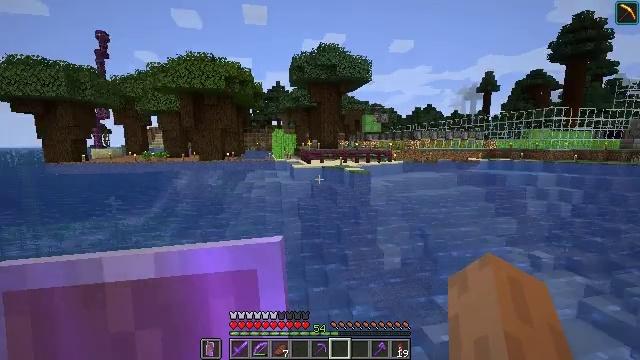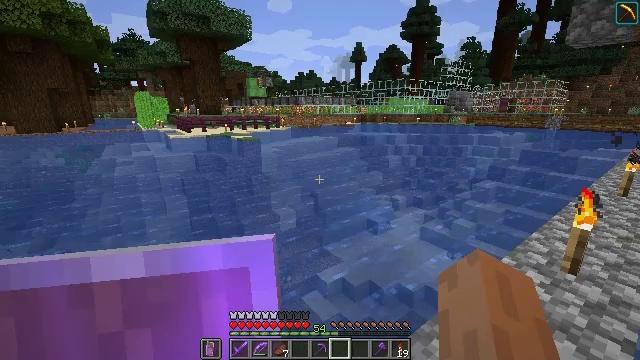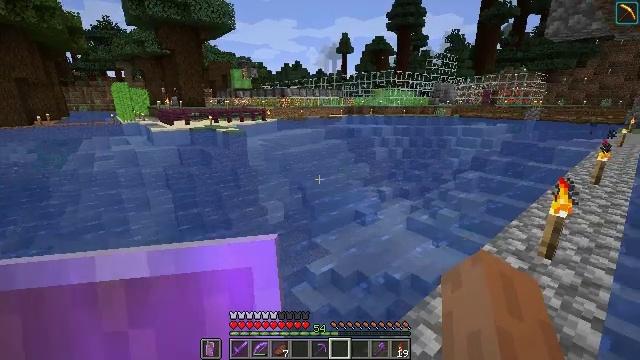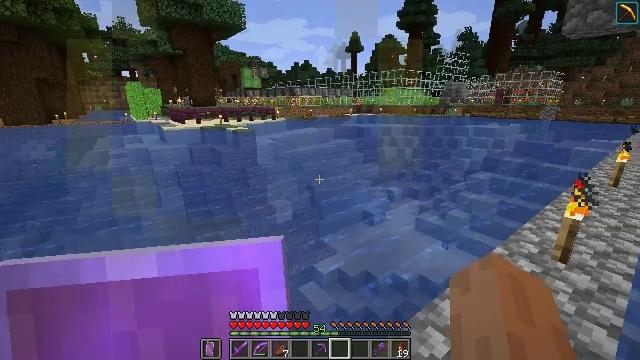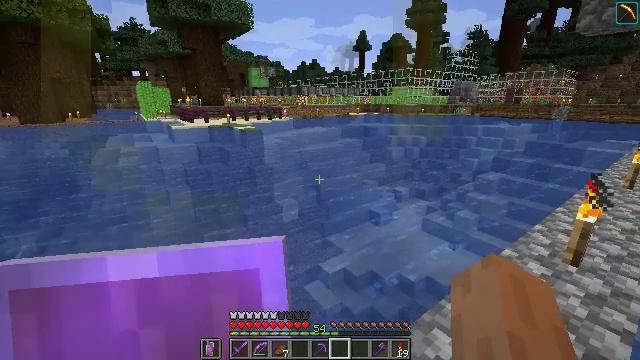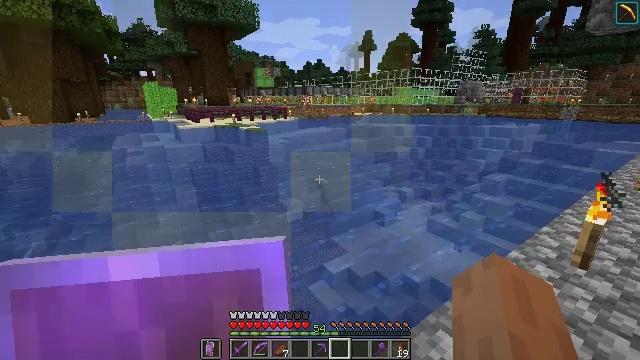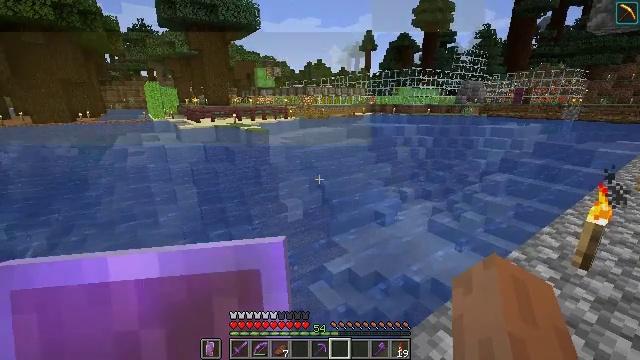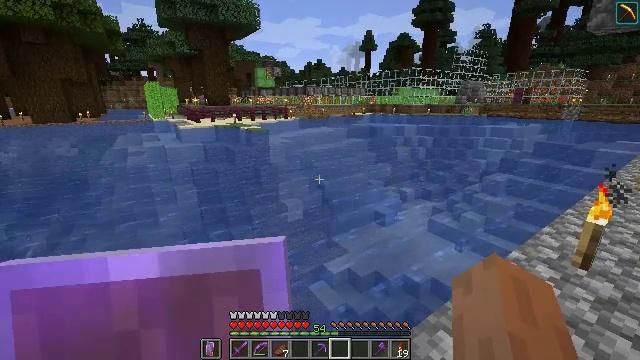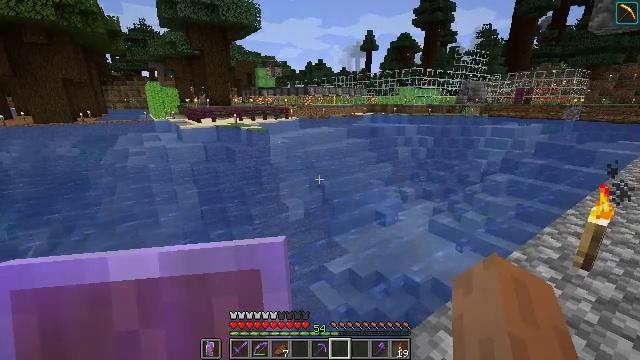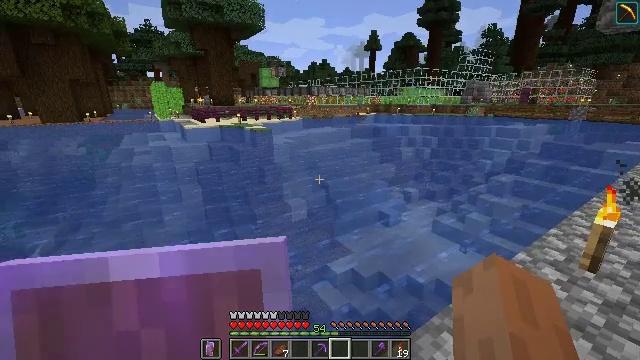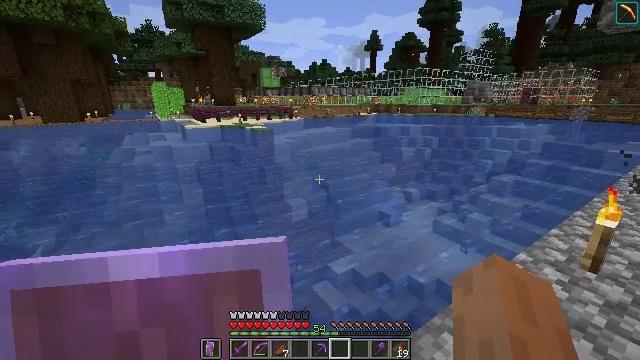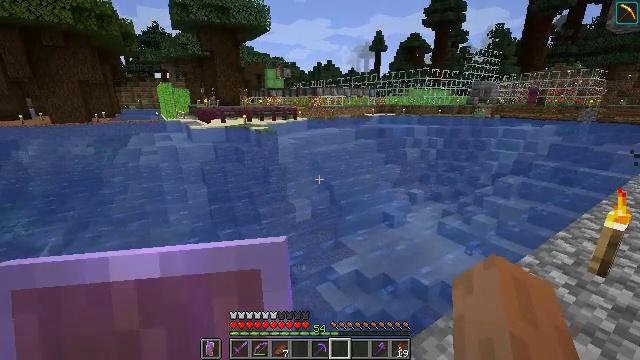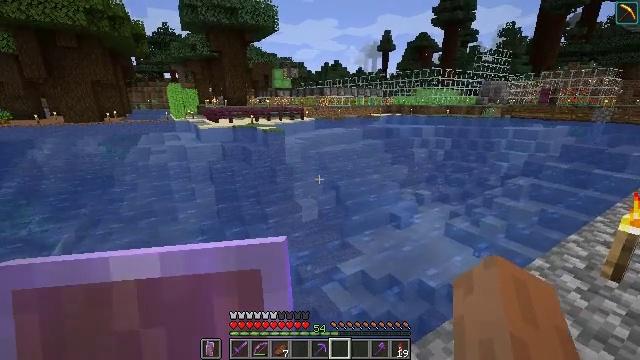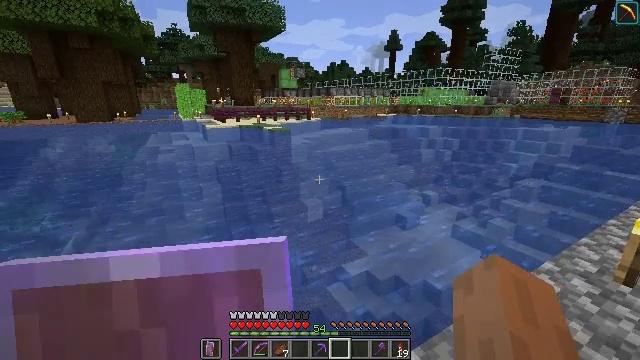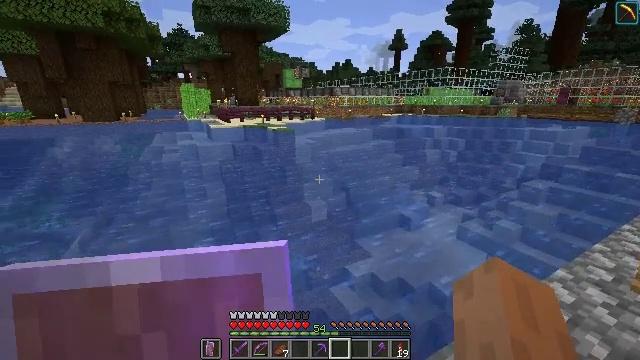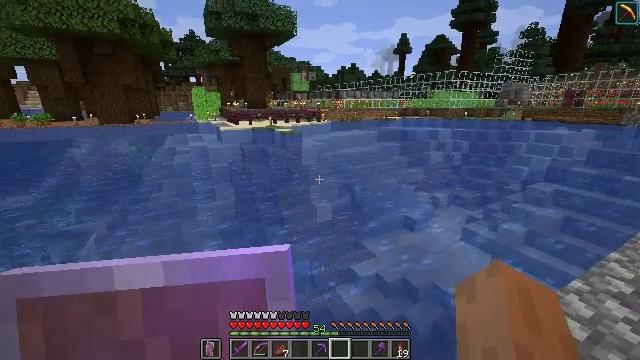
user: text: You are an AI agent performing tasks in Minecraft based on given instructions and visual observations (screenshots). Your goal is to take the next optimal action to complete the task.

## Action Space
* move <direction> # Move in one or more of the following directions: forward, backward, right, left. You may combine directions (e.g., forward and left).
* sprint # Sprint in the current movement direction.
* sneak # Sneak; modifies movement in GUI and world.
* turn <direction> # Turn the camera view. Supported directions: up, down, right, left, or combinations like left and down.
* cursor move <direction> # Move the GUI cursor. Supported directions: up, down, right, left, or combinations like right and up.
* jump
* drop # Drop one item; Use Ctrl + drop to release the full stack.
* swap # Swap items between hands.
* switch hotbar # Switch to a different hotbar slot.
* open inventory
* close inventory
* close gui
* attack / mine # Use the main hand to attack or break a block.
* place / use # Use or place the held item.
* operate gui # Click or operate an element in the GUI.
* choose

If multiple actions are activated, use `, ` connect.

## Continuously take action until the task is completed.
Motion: motion action
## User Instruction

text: Hunt aquatic mobs.
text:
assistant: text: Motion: turn right and down
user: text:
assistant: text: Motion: turn right and down
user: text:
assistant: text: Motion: turn left
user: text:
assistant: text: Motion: turn left
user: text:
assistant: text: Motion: turn left
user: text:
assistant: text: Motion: no_op
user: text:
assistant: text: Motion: no_op
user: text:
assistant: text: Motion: no_op
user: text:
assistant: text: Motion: no_op
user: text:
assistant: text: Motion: no_op
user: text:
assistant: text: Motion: sprint
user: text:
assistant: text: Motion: sprint, turn left
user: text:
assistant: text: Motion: sprint, turn left
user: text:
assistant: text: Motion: move forward, sprint
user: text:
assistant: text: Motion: move forward, sprint, turn left
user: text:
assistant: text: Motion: move forward, sprint, turn left
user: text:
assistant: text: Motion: move forward, sprint, jump
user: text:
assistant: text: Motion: move forward, sprint, jump
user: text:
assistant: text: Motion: move forward, sprint, turn left, jump
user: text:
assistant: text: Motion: move forward, sprint, turn left, jump
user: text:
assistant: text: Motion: move forward, sprint
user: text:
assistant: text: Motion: move forward, sprint, turn left
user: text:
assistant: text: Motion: move forward, sprint, turn left and up
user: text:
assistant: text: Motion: move forward, sprint, turn left
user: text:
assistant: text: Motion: move forward, sprint
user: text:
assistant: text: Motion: move forward, sprint
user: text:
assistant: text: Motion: move forward, sprint
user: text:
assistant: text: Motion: move forward, sprint, turn left, jump
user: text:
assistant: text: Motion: move forward, sprint, jump
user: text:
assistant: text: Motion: move forward, sprint, jump